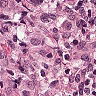
Metastatic tissue present: yes